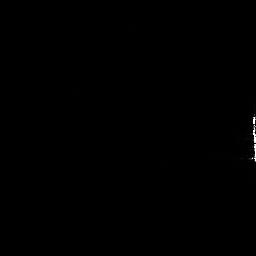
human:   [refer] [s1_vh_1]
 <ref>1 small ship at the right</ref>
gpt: <box>[[96, 43, 99, 64, 0]]</box>